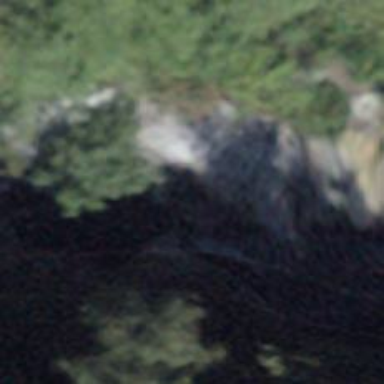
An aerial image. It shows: Natural cliff.